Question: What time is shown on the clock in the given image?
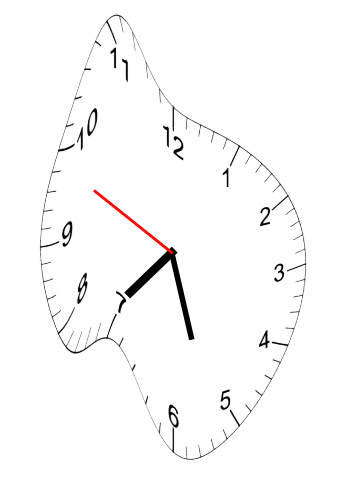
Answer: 07:26:49